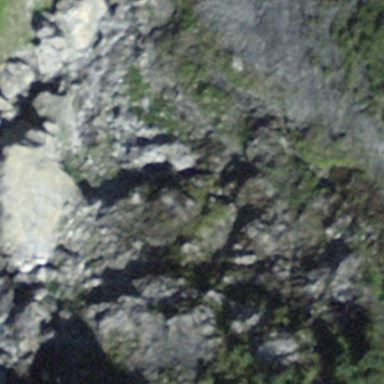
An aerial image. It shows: Landscape dominated by bare rock.